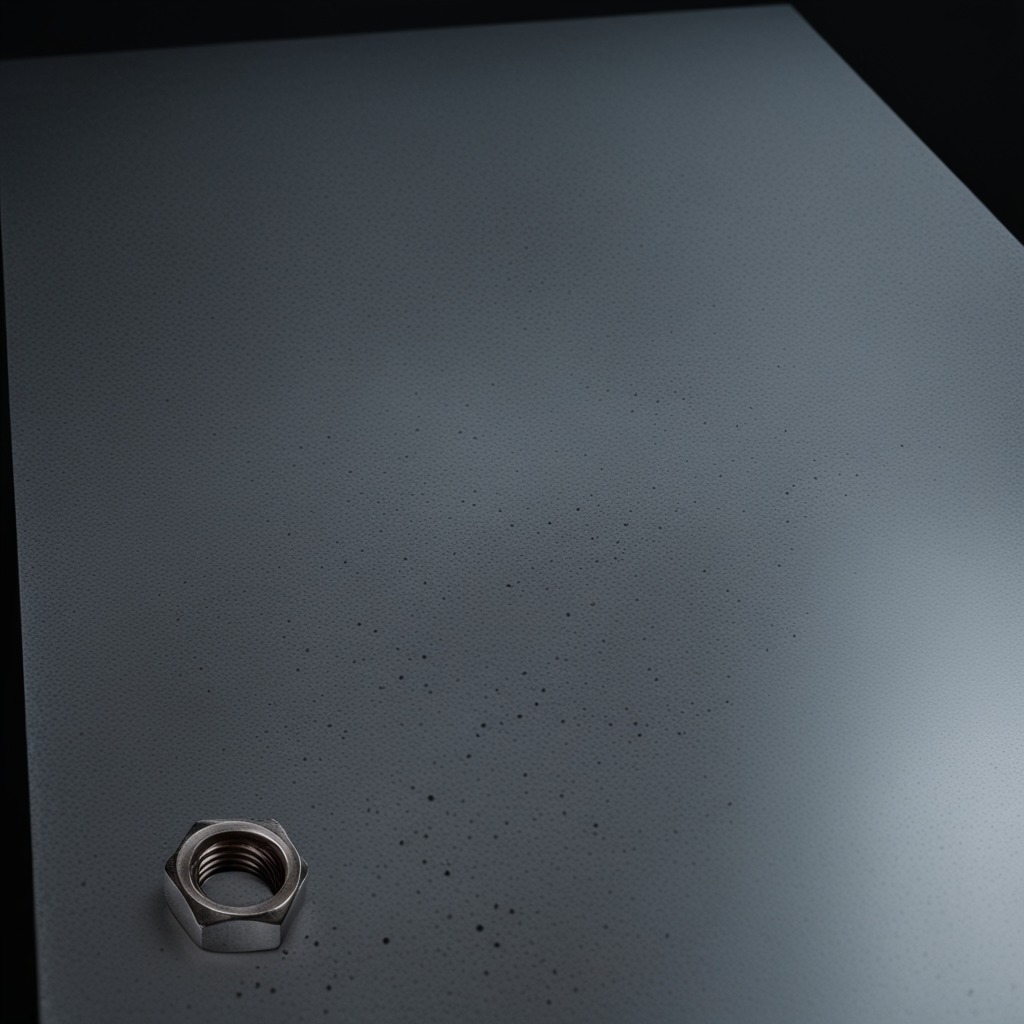
A metal nut is lying on a clean granite table inside a workshop at night dim ambient light soft shadows worn but